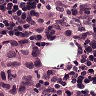
Metastatic tissue present: yes